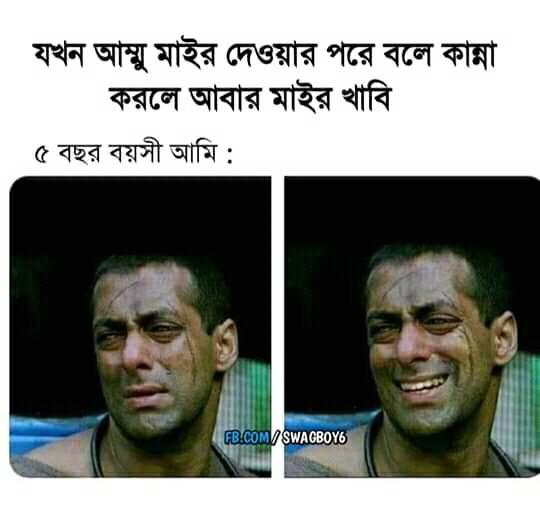
Text: যখন আম্মু মাইর দেওয়ার পরে বলে কান্না করলে আবার মাইর খাবি ৫ বছর বয়সী আমি:
Label: Non Hate